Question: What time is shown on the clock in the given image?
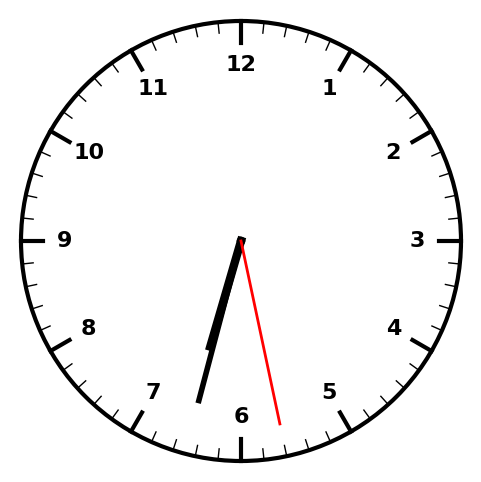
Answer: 06:32:28